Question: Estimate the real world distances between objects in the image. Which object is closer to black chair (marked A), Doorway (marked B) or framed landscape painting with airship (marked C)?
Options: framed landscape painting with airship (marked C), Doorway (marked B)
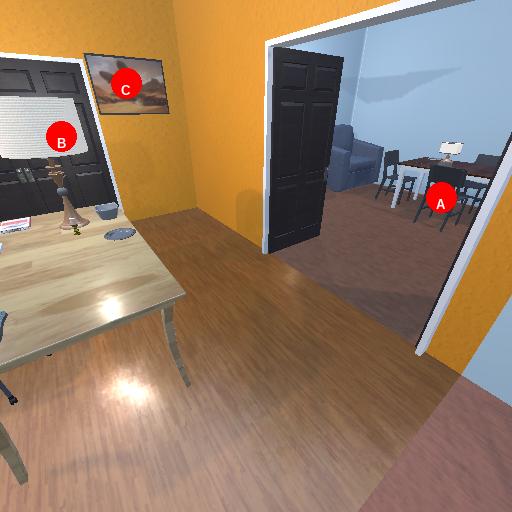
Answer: framed landscape painting with airship (marked C)